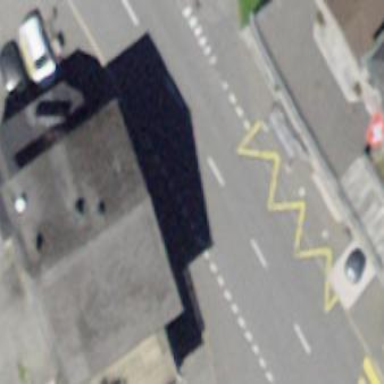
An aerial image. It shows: Restaurant building.